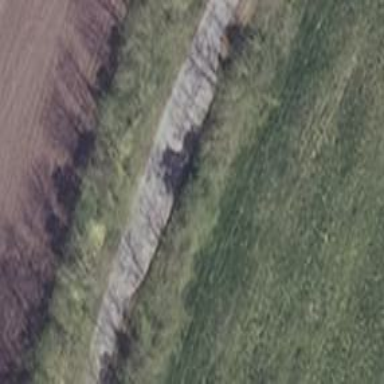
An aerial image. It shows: Row of deciduous broadleaved trees.